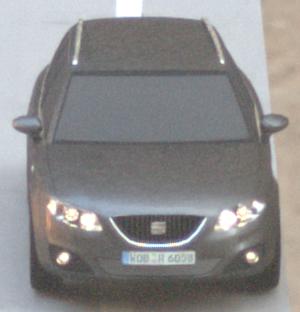
Make: SEAT
Model: Exeo ST 1.6
Detailed model: Exeo (3R) ST
Model produced from: 2010/05
Model produced until: 2010/08
Doors: 5
Color: gray
Road condition: dry road
Daytime: morning or afternoon
Contrast: medium contrast